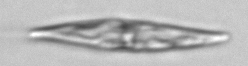
Label: Pleurosigma